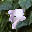
Label: 7